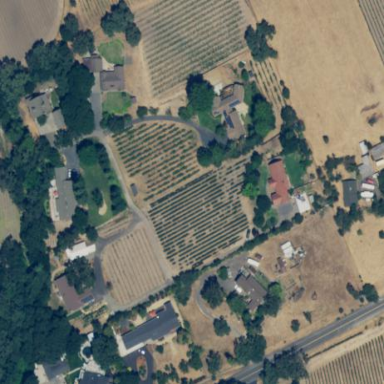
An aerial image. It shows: Vineyard with wine grapes as the main crop.